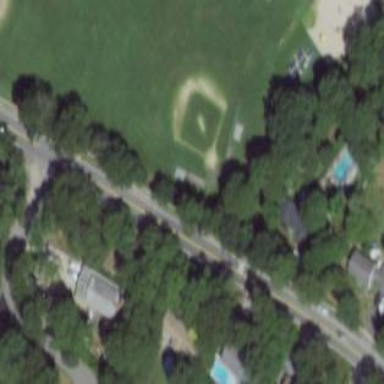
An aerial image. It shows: Baseball pitch for leisure and sports activities.